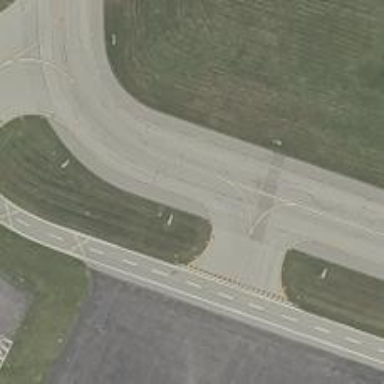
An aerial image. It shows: View of taxiway at the airport.